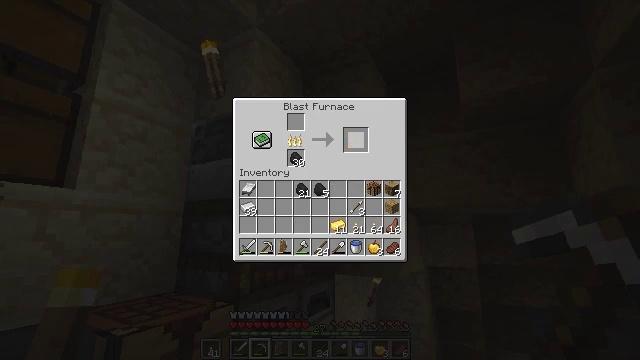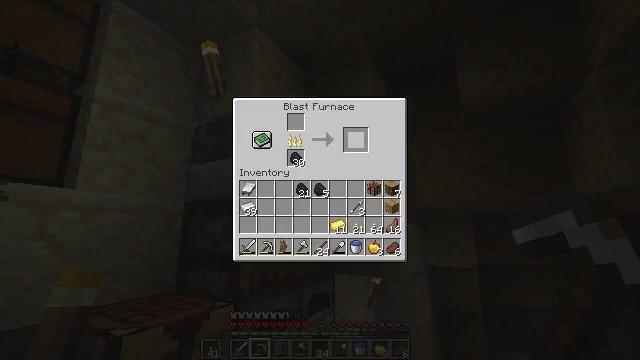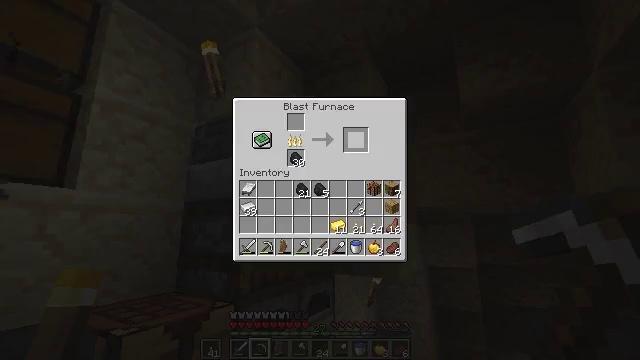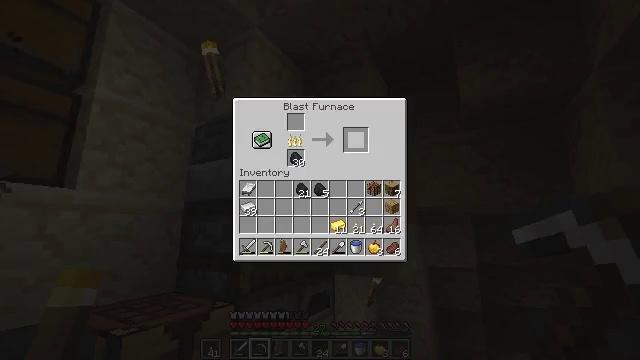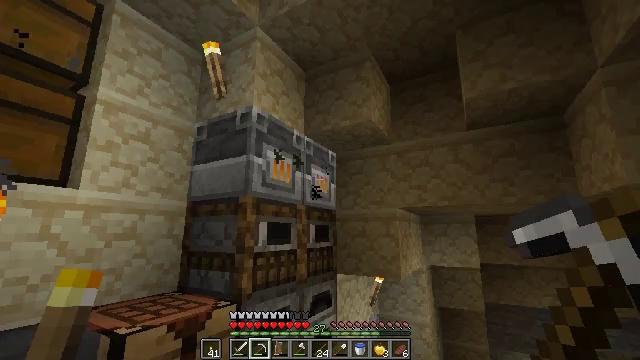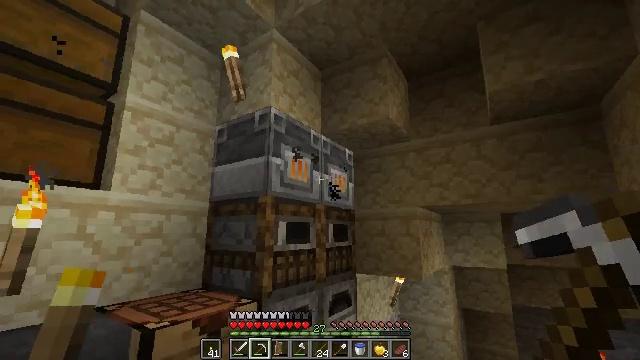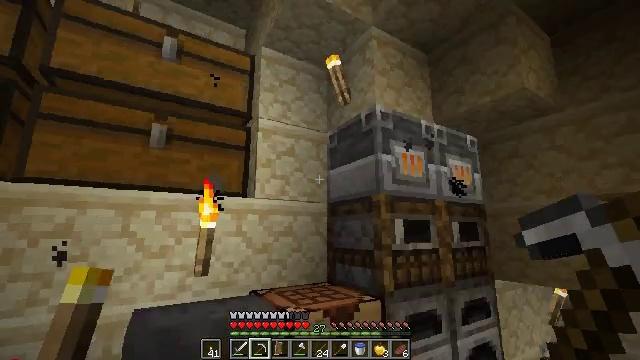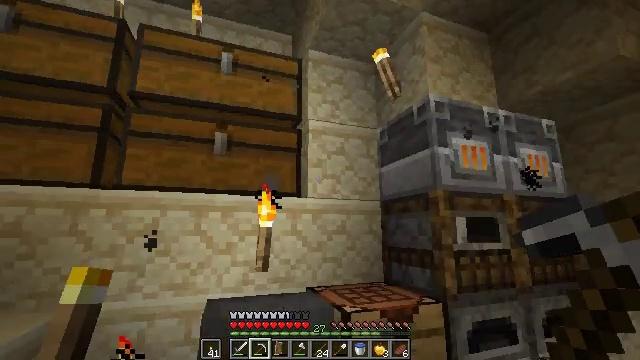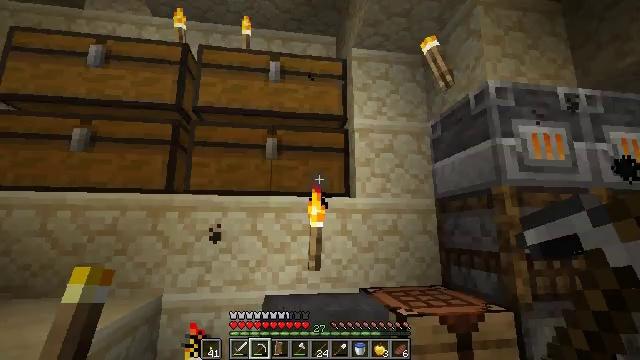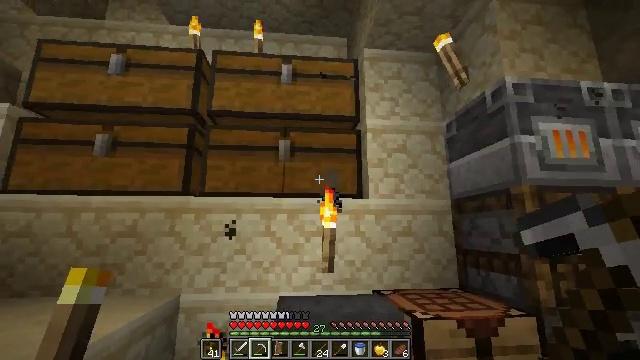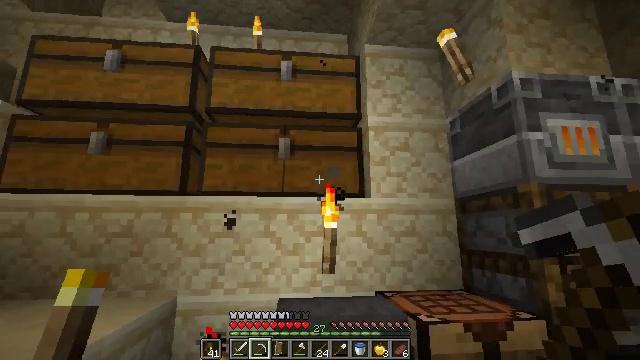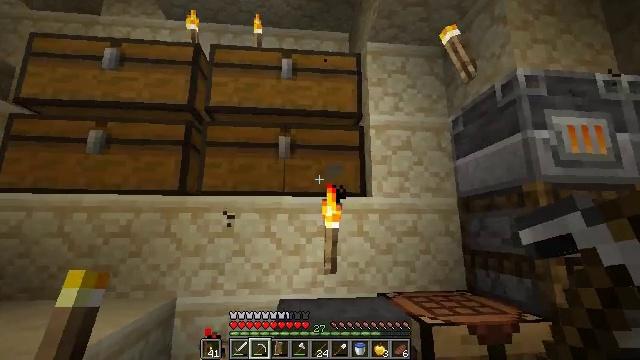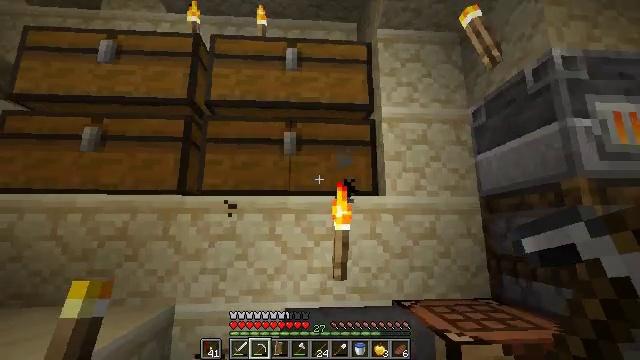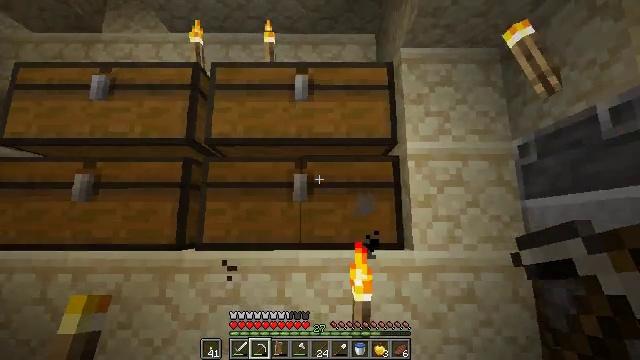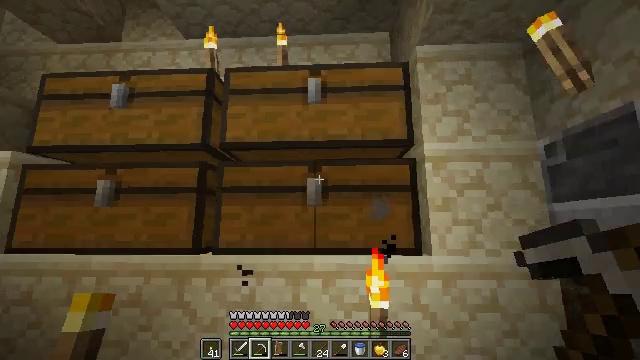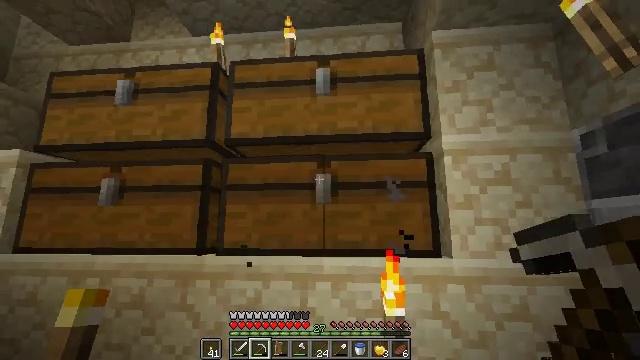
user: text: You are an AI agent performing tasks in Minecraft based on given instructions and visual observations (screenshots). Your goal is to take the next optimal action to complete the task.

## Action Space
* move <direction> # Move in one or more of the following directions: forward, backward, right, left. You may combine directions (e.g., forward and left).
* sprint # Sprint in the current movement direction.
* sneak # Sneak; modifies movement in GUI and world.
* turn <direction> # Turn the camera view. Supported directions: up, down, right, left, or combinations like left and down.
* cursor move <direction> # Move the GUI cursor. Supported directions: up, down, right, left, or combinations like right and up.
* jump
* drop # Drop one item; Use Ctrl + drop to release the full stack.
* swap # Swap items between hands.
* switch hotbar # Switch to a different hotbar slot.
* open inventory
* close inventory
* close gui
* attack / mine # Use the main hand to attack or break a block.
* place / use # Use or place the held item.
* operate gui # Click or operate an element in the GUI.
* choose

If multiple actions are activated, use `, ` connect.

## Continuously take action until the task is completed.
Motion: motion action
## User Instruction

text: Open the crafting table to craft a golden apple.
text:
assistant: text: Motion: open gui
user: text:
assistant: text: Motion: no_op
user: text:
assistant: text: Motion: no_op
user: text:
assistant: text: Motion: no_op
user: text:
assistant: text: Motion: turn left, close gui
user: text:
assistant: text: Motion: turn left
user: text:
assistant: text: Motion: turn left
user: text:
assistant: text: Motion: turn left
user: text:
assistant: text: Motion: turn left
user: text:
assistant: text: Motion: move forward
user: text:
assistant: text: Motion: move forward
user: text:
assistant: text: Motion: move forward, turn left
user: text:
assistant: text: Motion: move forward, turn left
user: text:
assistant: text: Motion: turn left
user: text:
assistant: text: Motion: turn left, use / place
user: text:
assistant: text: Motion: use / place
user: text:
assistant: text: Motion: use / place
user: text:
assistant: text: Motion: no_op
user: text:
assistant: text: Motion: no_op
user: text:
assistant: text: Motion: open gui
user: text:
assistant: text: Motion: no_op
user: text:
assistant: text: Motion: no_op
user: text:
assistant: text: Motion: no_op
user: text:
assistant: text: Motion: no_op
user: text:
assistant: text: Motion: no_op
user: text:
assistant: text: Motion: no_op
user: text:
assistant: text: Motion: no_op
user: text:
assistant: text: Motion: no_op
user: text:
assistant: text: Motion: no_op
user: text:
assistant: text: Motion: no_op